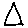
Label: triangle